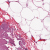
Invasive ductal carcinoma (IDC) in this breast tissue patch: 0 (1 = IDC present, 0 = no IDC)